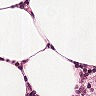
Metastatic tissue present: no